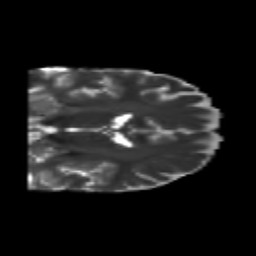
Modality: T2w
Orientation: coronal
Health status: healthy
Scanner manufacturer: philips
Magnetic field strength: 3 T
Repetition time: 6.964 s
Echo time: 0.092 s